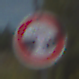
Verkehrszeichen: VerbotUnterschreitenMindestabstand
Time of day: Midday
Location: Outdoor (Special)
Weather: PartlyCloudy
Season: NotSpecified
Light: Natural